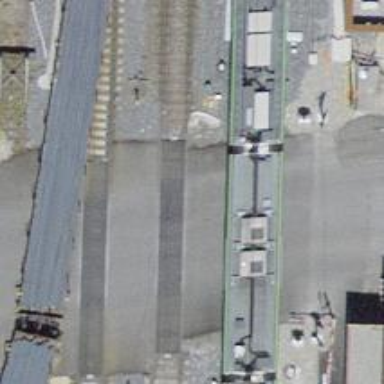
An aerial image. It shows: Level crossing along the railway.